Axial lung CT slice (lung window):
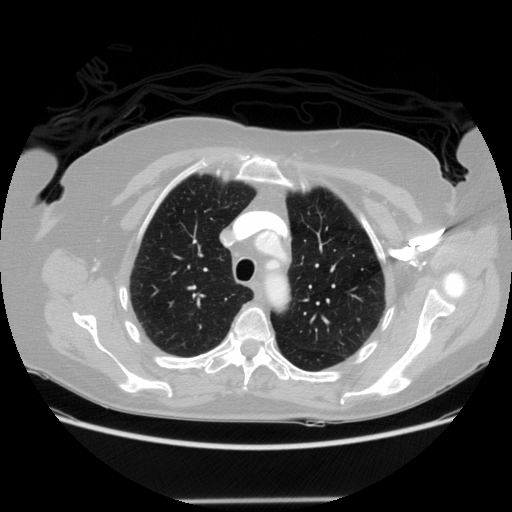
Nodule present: no